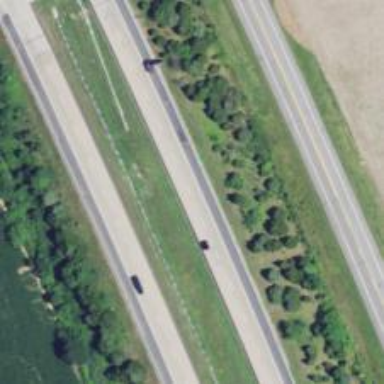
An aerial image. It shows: Motorway.